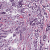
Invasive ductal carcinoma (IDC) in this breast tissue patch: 1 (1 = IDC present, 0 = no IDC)